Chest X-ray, PA view. Patient: 73 years old, sex M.
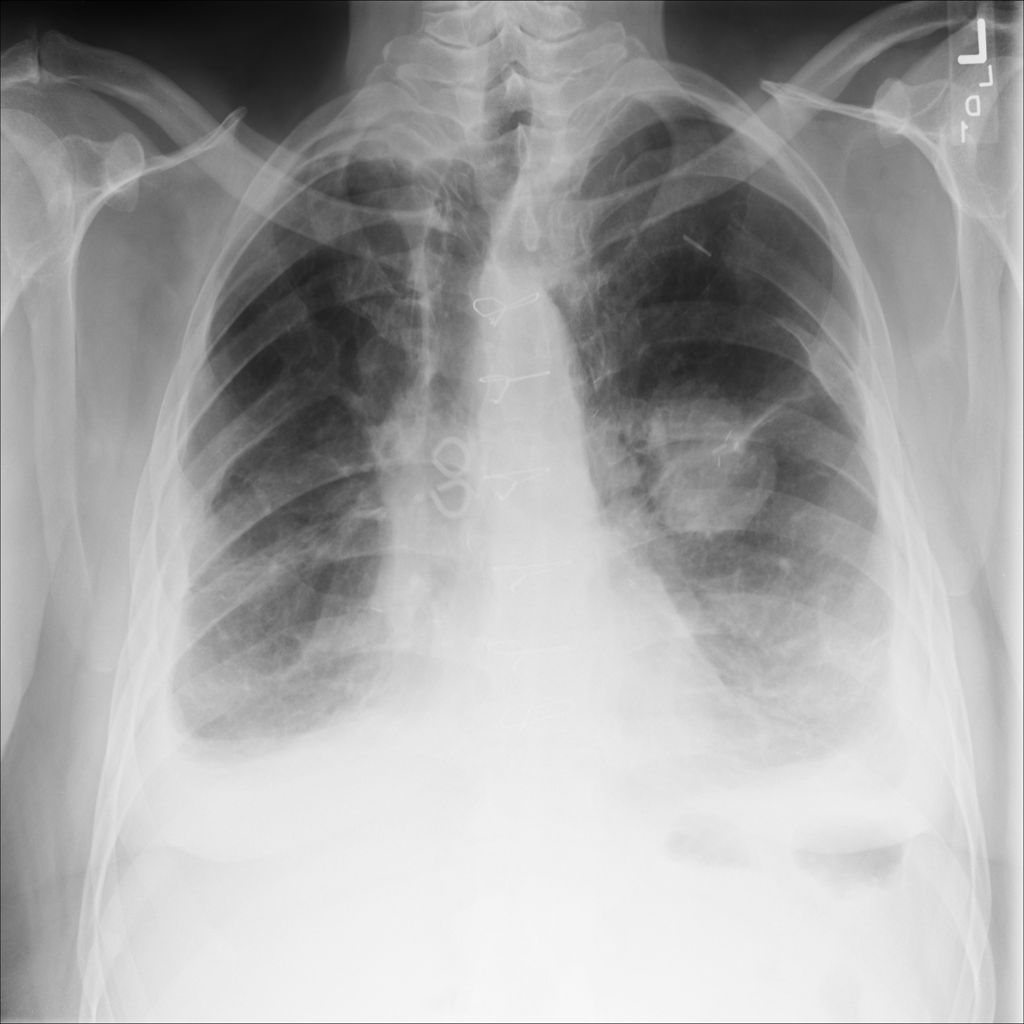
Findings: Mass